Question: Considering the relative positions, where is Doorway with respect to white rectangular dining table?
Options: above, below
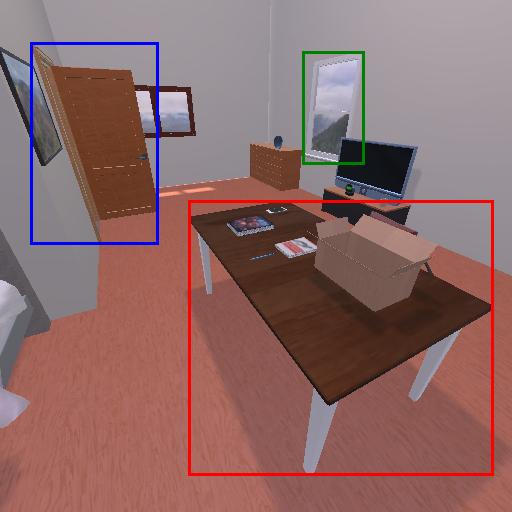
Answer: above